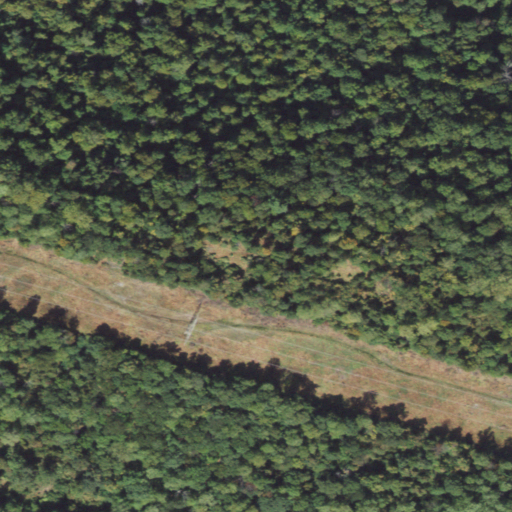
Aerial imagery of mountain in Pennsylvania named Wright Knob containing deciduous forest, cultivated crops, and shrub